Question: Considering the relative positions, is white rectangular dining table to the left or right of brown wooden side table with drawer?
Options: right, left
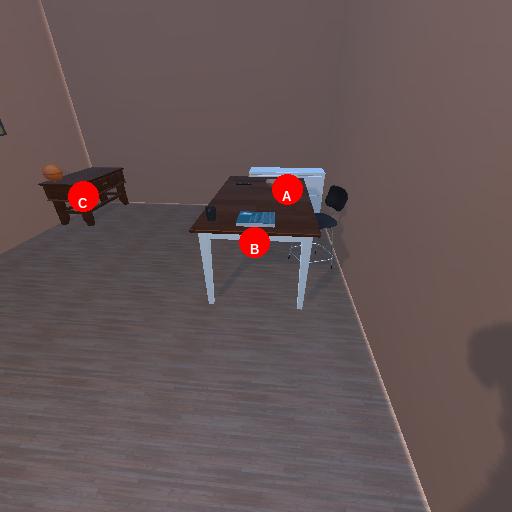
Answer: right